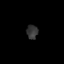
Tissue: skin
Cell type: T cells
Senescence score: 0.6759
Nuclear area (px): 156
Mean DAPI intensity: 52.224